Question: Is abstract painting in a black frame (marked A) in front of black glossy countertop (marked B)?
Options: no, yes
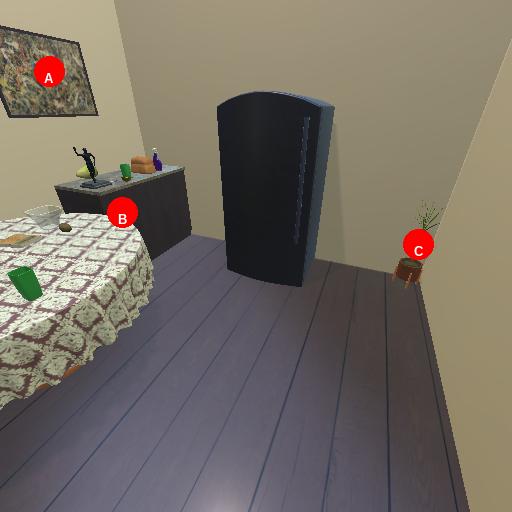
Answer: no